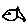
Label: fish